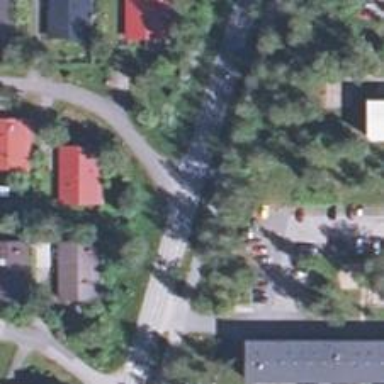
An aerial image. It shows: Road with "give way" sign.